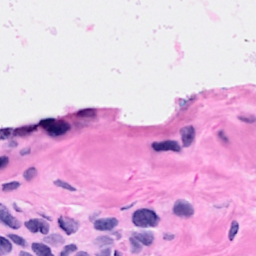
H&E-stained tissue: Breast